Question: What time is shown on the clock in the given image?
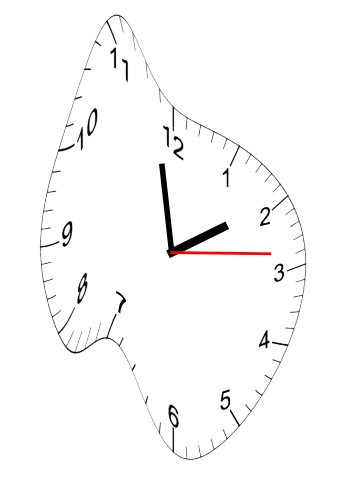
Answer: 01:58:14